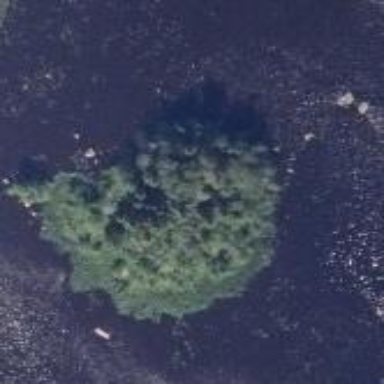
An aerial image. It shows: Islet.